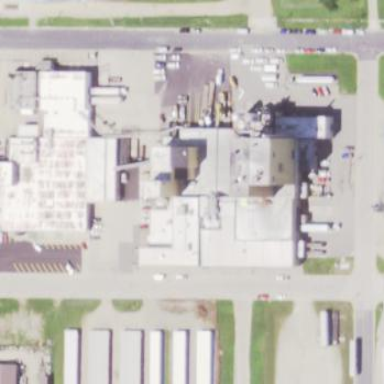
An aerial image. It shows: Manufacturing building.